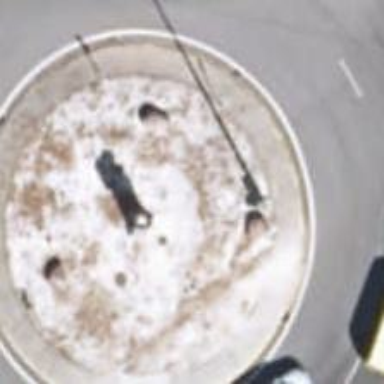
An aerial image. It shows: Roundabout at primary highway.